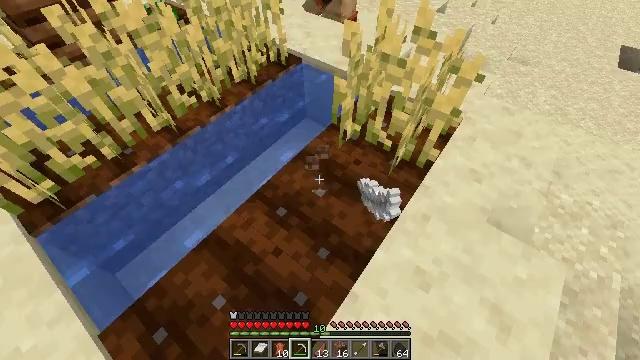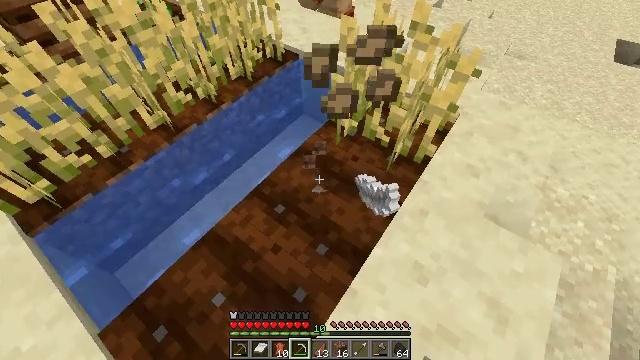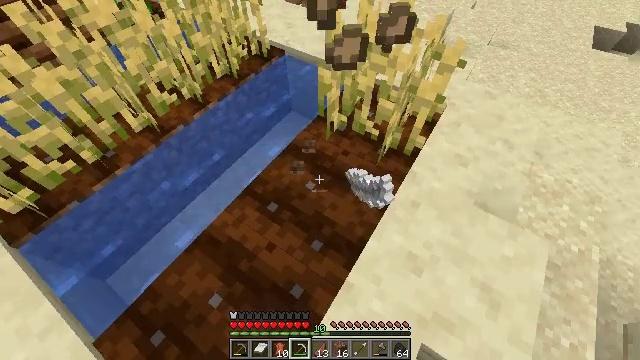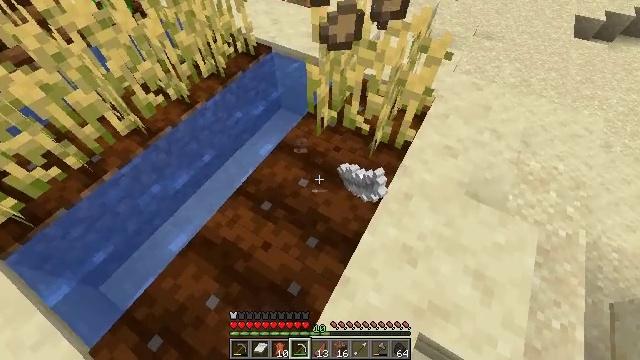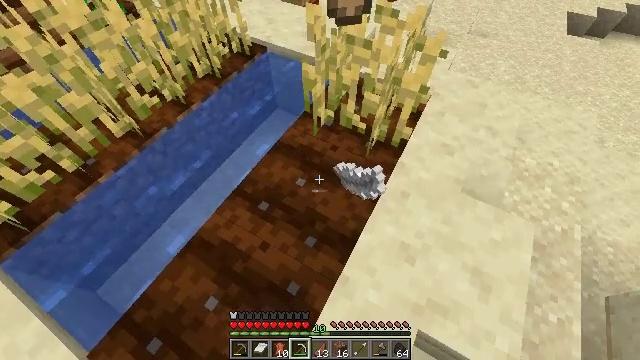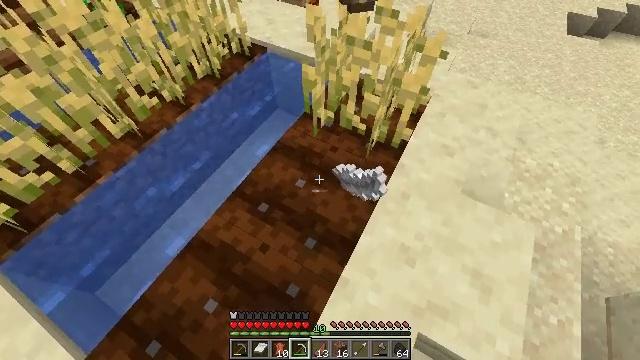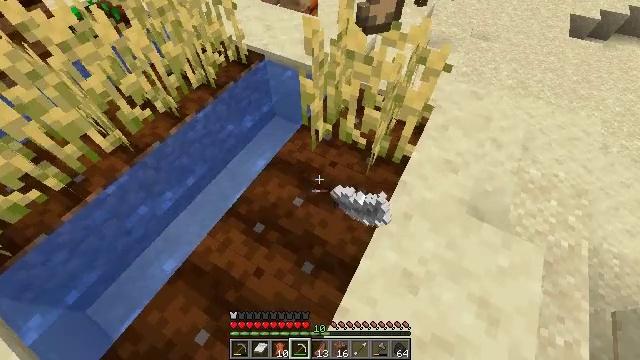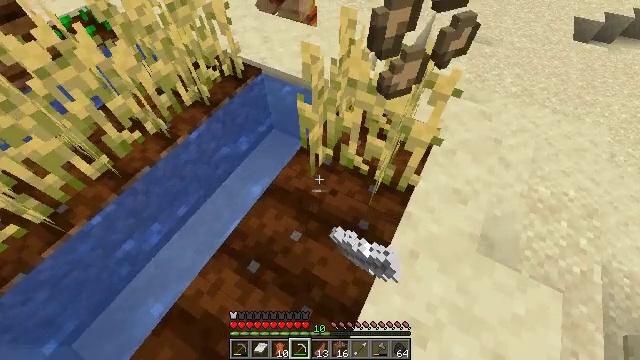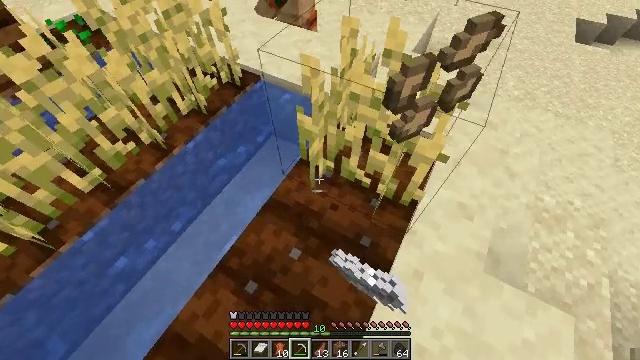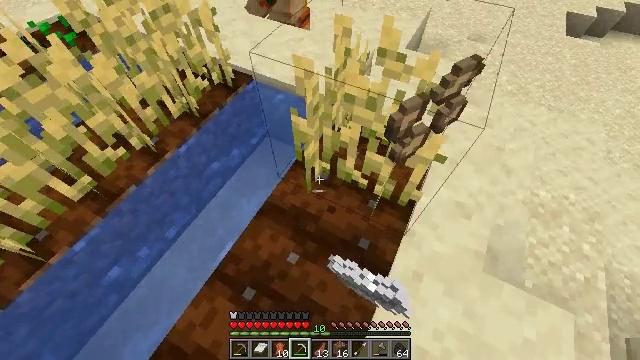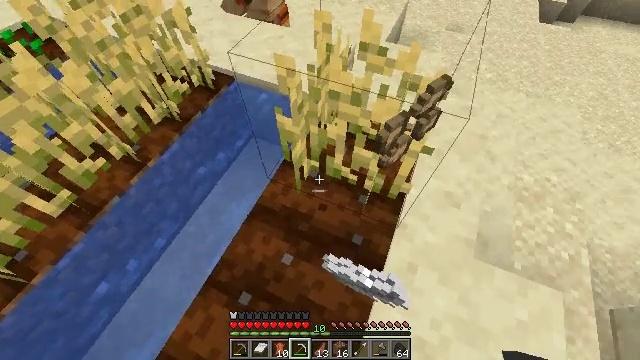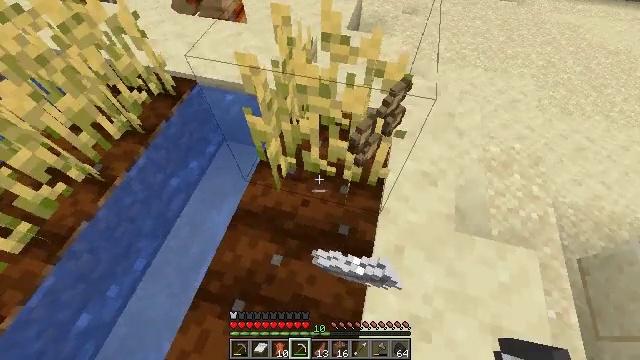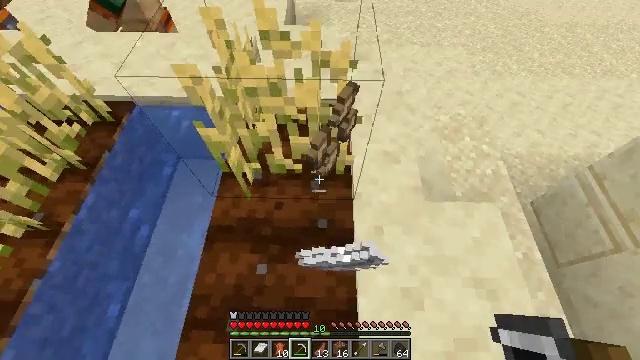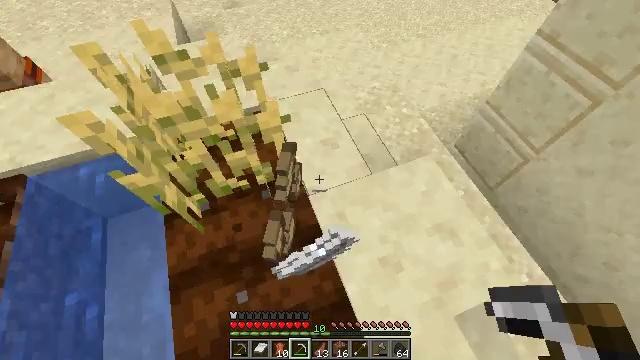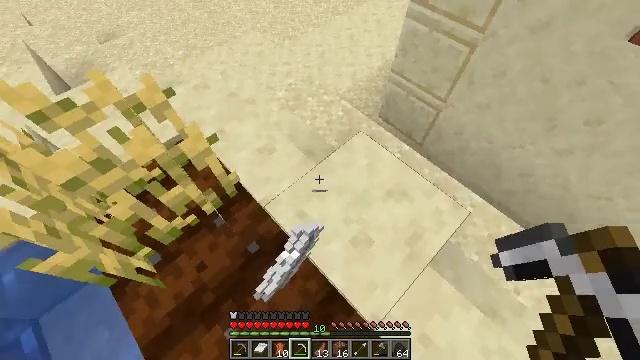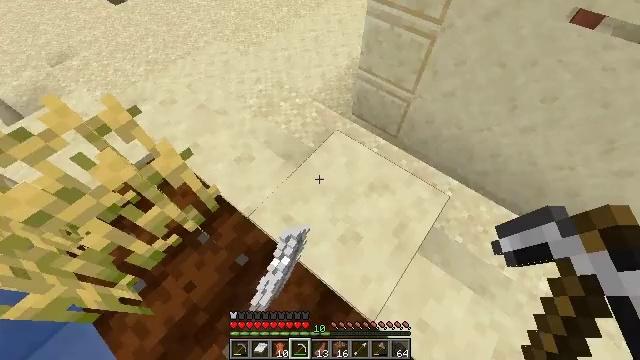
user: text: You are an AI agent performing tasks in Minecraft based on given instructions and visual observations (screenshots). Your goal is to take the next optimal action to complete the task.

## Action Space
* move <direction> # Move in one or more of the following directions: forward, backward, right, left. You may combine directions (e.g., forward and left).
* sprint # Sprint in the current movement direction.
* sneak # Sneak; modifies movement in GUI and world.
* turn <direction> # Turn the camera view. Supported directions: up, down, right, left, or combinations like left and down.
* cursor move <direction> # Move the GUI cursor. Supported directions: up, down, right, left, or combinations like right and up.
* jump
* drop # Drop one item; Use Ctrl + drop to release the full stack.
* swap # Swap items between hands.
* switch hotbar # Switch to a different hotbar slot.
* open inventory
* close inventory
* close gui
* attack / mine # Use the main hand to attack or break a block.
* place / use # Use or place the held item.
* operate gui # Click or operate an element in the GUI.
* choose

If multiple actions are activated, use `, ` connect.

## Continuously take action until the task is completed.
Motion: motion action
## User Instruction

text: Remove a spruce log from the inventory.
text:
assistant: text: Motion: no_op
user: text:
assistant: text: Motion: turn right
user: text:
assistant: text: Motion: turn right
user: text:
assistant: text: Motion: turn right
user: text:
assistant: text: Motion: move forward
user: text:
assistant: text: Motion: move forward
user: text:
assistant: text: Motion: move forward
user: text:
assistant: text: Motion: no_op
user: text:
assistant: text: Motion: turn right
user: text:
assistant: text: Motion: turn right
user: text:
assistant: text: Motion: turn right and down
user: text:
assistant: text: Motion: turn right
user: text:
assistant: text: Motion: turn right
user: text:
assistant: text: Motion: turn right
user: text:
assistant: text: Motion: turn right
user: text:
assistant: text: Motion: turn right and up
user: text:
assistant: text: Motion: turn right and up
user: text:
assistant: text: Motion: turn up
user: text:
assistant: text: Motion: turn up
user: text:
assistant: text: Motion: turn up
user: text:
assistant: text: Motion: turn right and up
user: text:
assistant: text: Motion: turn right and up
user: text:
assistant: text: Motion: turn up
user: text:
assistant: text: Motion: no_op
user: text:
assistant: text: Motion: open inventory
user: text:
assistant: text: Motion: open inventory
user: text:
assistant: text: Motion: open inventory
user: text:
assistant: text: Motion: no_op
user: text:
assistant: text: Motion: no_op
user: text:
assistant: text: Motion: no_op